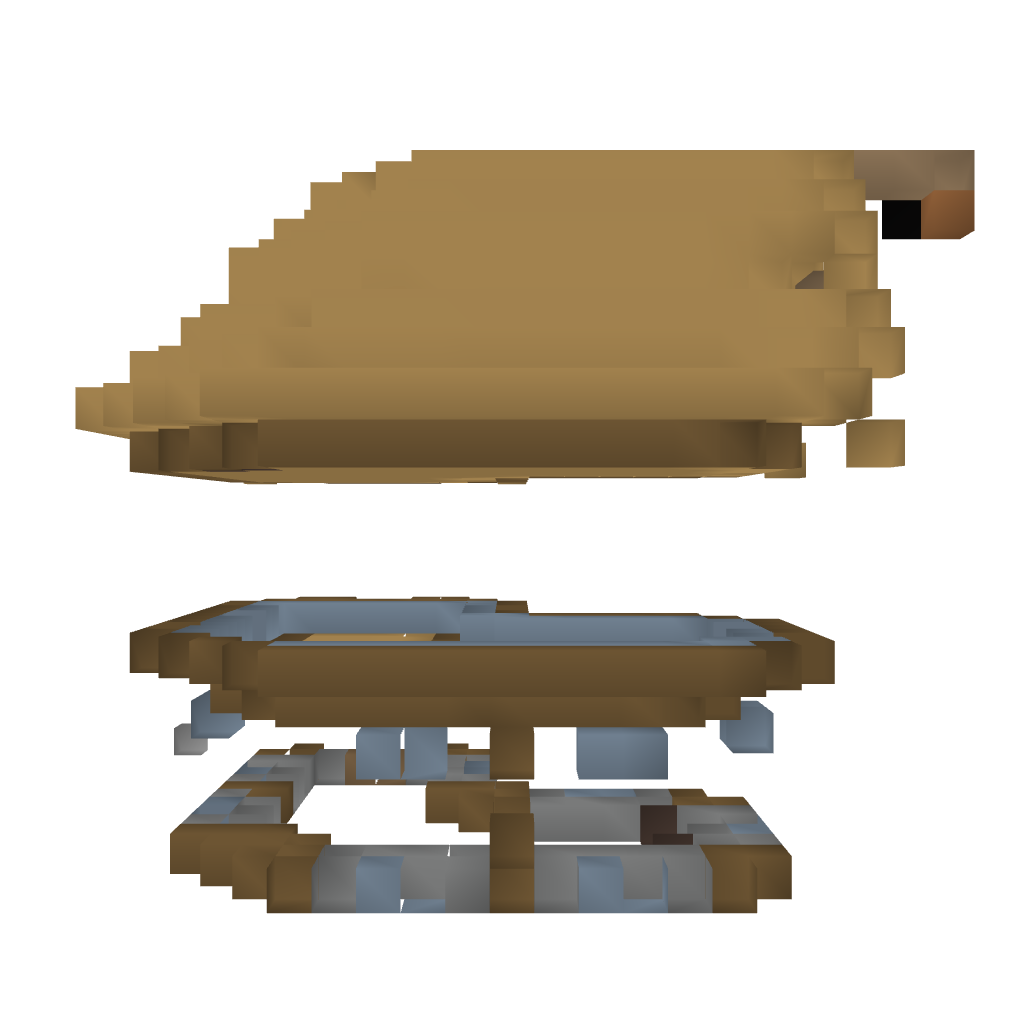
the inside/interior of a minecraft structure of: House in the Middle Ages